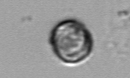
Label: Dinophyceae